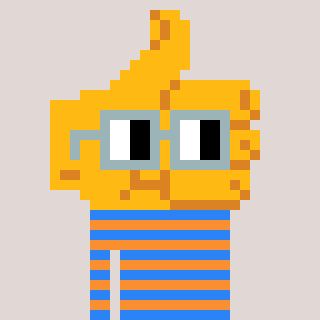
a pixel art character with square dark gray glasses, a thumbsup-shaped head and a orange-colored body on a warm background